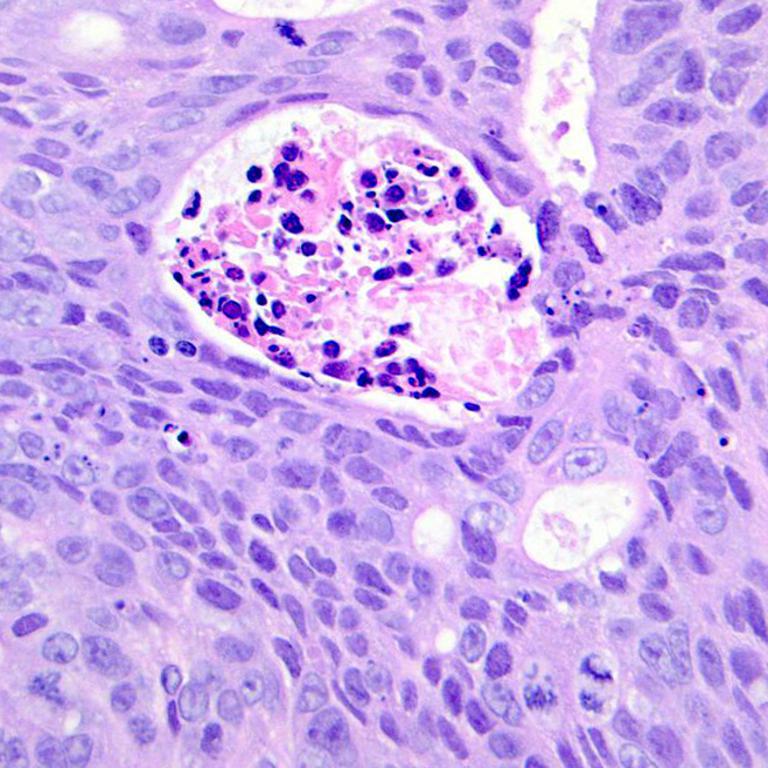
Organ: colon
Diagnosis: adenocarcinomas